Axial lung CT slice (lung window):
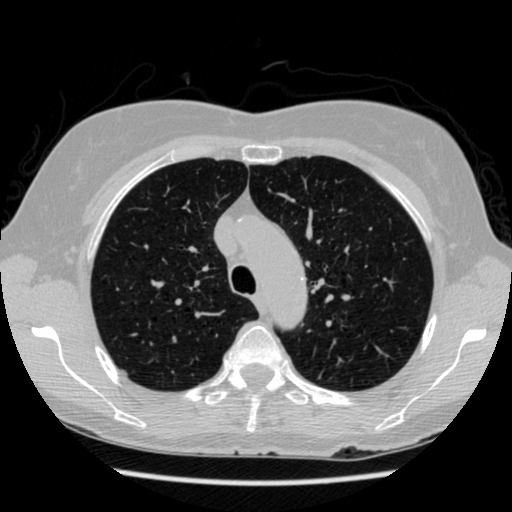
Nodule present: no